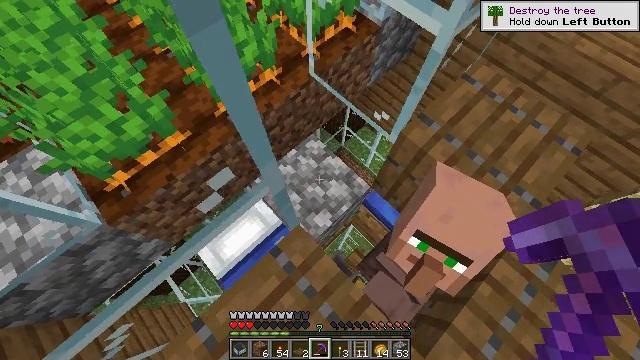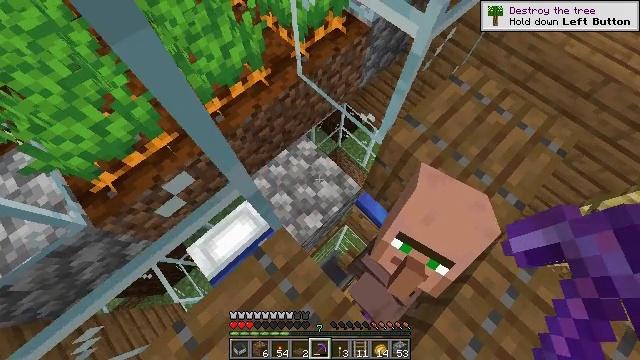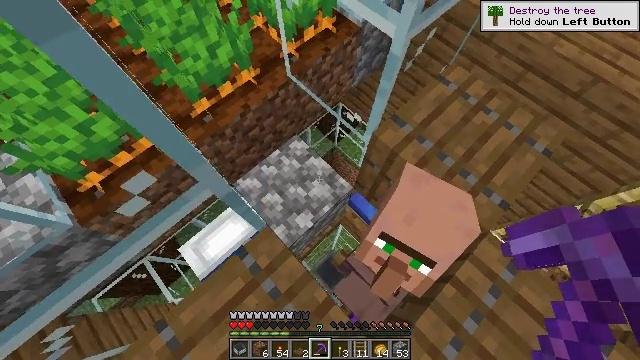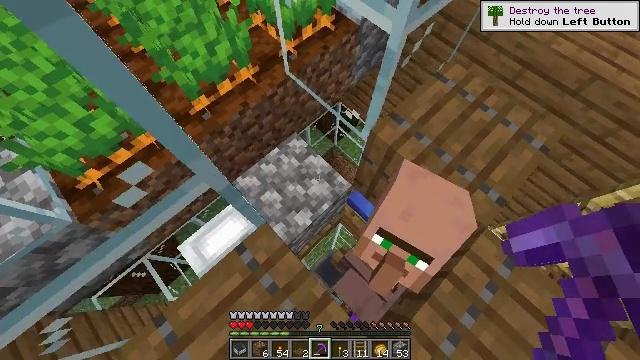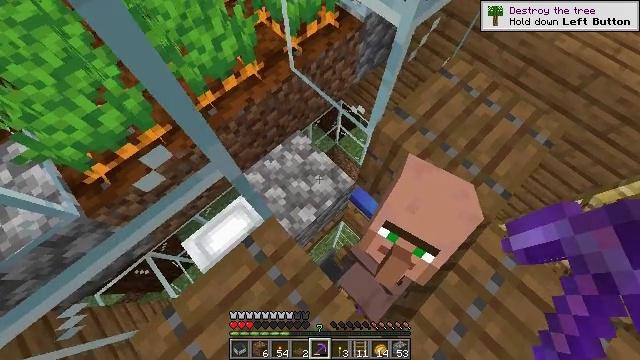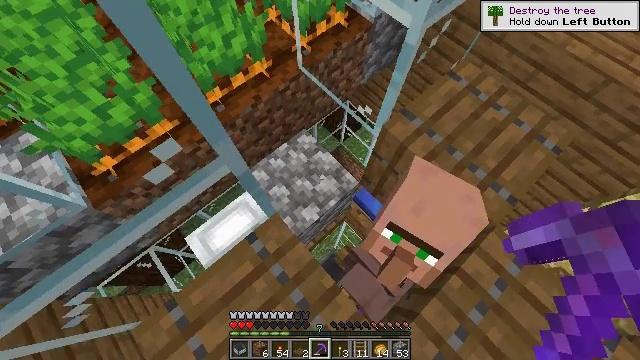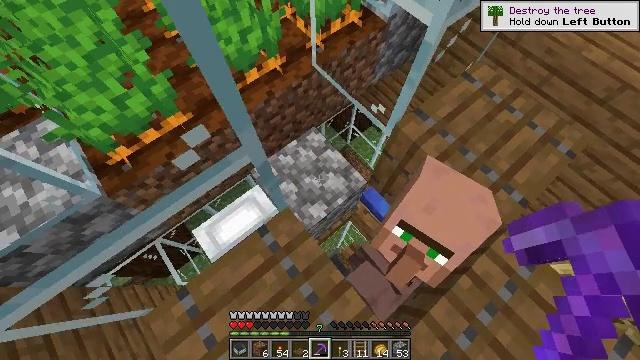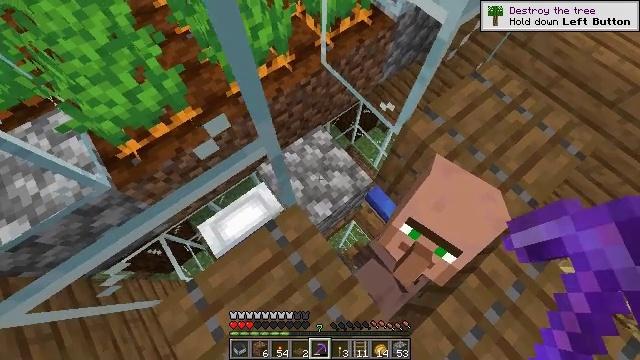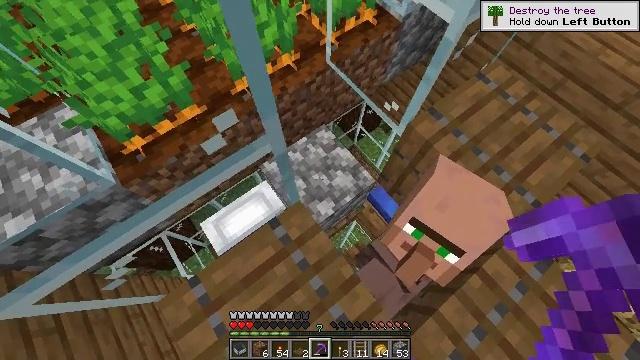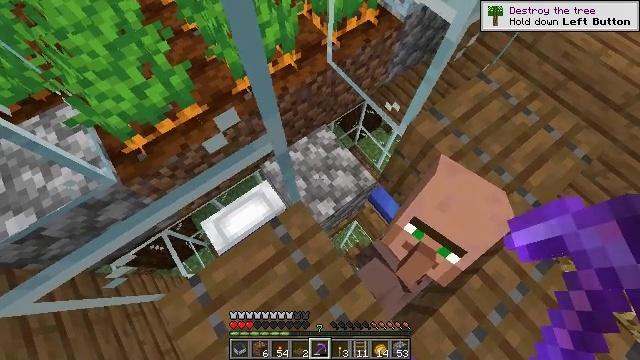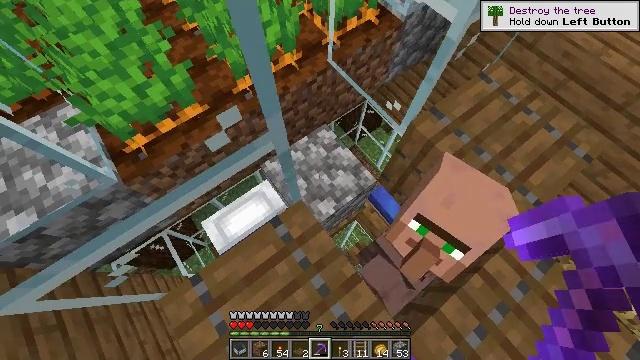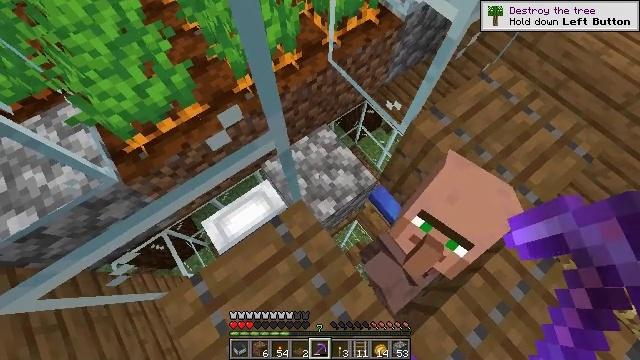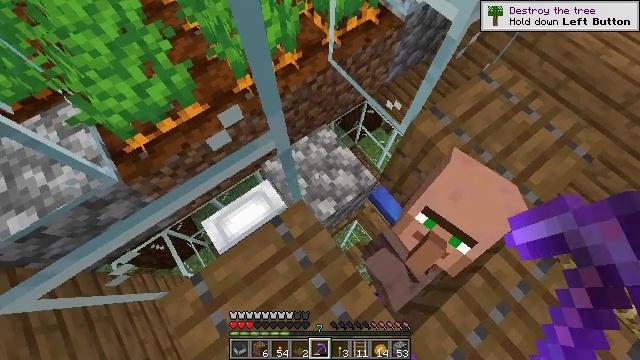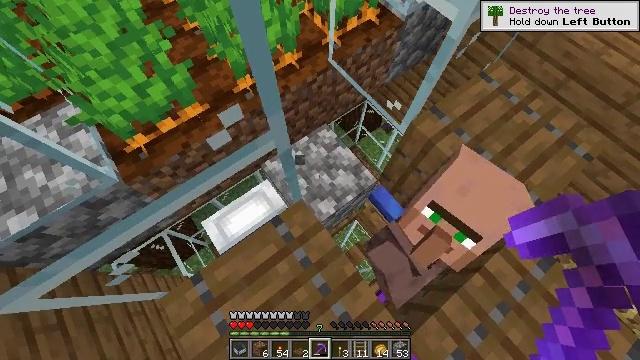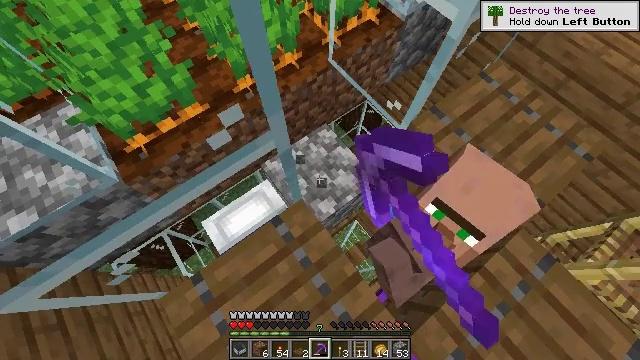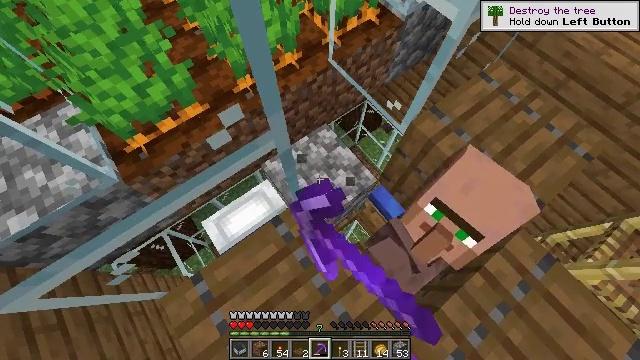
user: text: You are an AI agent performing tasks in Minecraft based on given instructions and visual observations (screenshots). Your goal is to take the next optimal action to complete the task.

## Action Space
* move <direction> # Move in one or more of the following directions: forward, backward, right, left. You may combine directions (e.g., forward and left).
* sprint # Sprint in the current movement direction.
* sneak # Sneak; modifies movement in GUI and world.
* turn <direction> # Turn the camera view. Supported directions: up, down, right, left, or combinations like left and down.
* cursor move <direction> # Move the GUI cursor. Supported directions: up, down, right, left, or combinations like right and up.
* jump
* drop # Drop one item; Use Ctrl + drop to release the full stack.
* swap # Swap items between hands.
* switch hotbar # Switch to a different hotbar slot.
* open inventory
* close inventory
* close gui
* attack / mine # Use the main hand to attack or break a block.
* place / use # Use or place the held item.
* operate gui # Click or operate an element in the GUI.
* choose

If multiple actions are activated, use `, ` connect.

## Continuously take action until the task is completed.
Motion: motion action
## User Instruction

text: Break the cobblestone to create a path.
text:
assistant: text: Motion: move right
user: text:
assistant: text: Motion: no_op
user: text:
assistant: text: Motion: no_op
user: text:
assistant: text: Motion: no_op
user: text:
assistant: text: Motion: turn left
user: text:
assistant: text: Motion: turn left
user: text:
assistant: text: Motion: turn left
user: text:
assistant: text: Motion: no_op
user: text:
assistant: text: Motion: no_op
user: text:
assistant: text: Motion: no_op
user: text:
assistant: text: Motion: no_op
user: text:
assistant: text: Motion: no_op
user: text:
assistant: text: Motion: attack / mine
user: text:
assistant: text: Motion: attack / mine
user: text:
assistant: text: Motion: attack / mine
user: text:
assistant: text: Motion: attack / mine
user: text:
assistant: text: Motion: attack / mine
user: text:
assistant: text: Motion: attack / mine
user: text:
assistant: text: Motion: attack / mine
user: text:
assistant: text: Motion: attack / mine
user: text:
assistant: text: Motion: attack / mine
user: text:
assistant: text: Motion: attack / mine
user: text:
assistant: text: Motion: attack / mine
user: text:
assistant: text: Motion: attack / mine
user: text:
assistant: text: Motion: attack / mine
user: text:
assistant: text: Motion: attack / mine
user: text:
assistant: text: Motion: attack / mine
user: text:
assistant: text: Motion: no_op